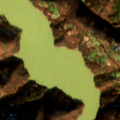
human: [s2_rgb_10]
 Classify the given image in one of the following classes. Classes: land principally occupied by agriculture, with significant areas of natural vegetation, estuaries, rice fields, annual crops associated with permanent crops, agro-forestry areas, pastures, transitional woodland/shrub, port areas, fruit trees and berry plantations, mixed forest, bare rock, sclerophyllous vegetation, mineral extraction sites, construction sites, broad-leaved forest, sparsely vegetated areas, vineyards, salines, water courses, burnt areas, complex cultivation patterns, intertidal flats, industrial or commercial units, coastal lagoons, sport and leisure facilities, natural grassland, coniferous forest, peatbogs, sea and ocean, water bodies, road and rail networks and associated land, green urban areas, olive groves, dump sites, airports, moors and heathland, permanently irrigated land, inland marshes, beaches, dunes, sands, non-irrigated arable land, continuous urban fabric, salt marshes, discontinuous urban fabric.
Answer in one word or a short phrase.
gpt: pastures, land principally occupied by agriculture, with significant areas of natural vegetation, broad-leaved forest, water bodies